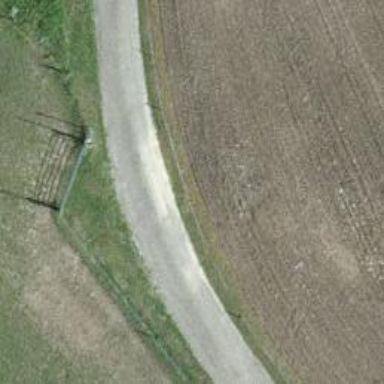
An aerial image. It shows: Unclassified paved road.